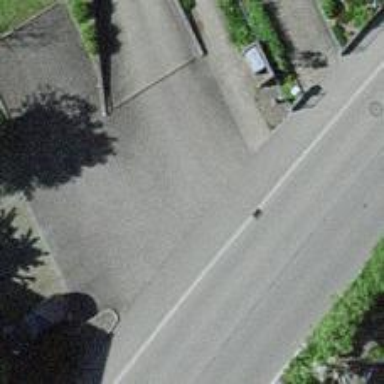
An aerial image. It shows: Unmarked crossing on the road.